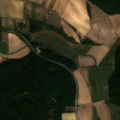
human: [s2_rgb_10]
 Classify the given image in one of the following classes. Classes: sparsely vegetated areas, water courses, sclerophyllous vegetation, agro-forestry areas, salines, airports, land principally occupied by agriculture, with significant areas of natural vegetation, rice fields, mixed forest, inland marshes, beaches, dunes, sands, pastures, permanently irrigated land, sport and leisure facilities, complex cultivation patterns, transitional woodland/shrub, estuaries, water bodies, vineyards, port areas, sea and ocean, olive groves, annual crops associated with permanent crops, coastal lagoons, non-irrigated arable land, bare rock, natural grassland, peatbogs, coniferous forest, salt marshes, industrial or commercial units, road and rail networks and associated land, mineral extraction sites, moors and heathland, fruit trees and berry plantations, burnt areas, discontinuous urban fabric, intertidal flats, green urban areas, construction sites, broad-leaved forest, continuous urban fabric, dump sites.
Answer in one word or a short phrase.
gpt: non-irrigated arable land, vineyards, complex cultivation patterns, land principally occupied by agriculture, with significant areas of natural vegetation, broad-leaved forest